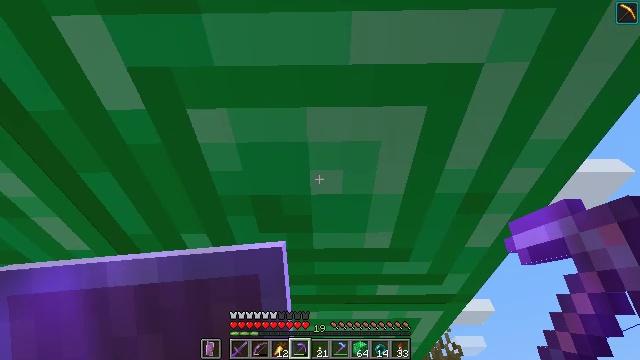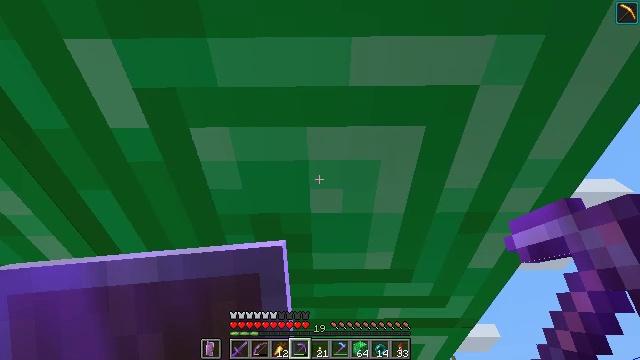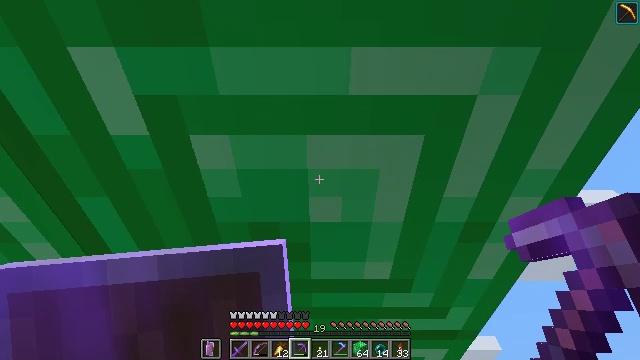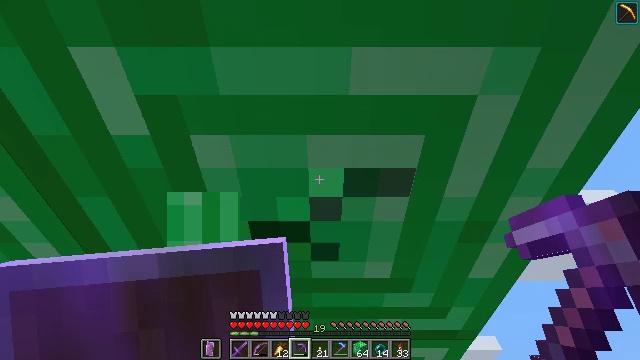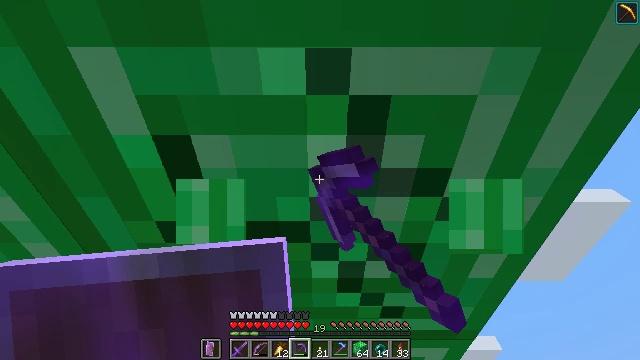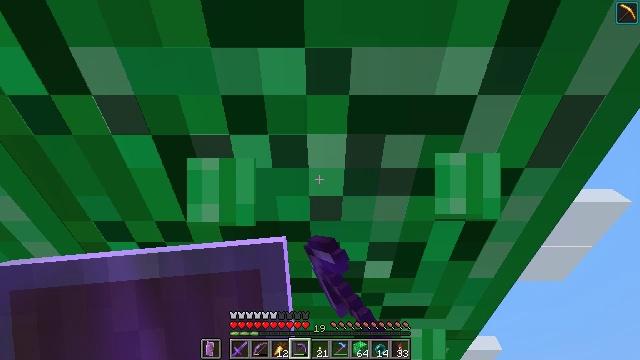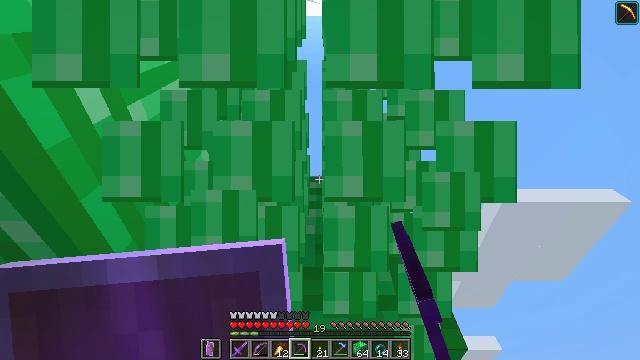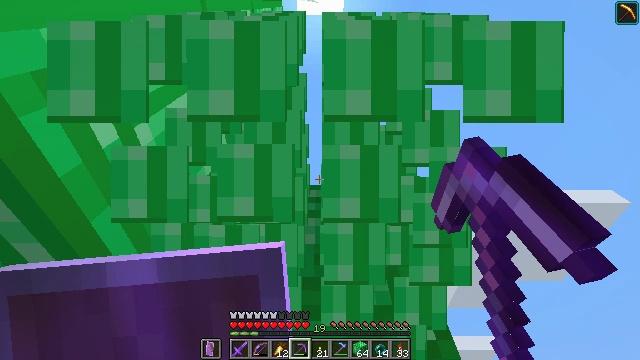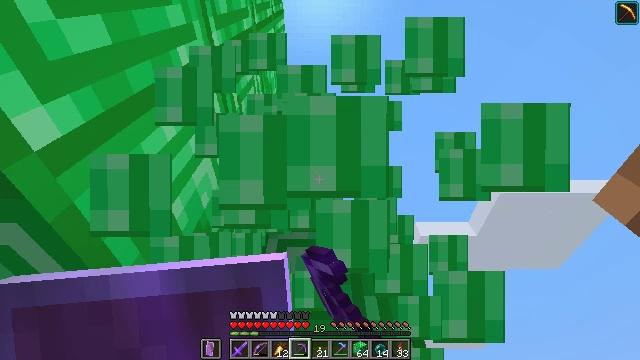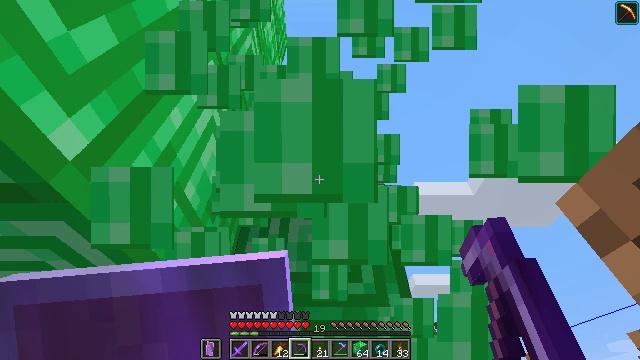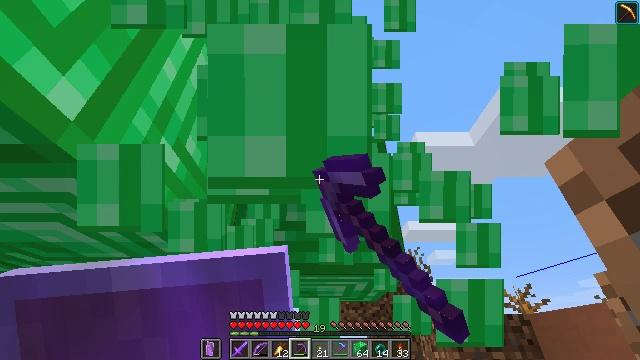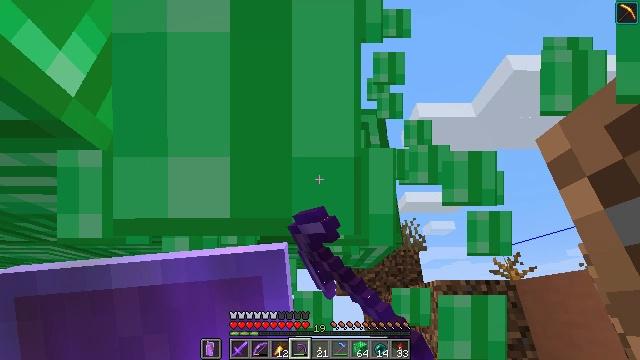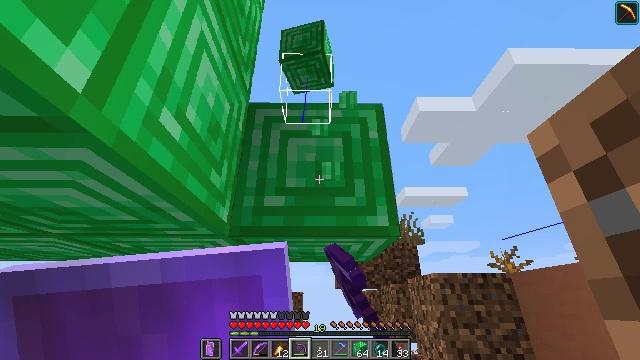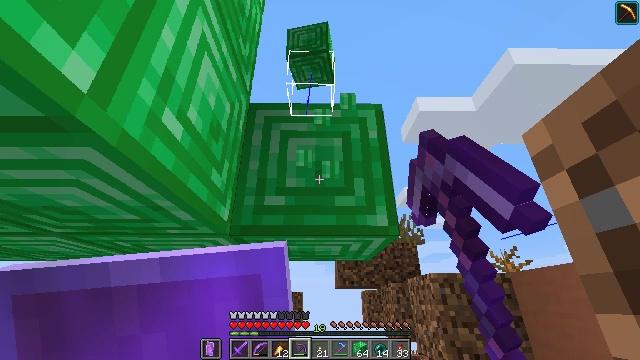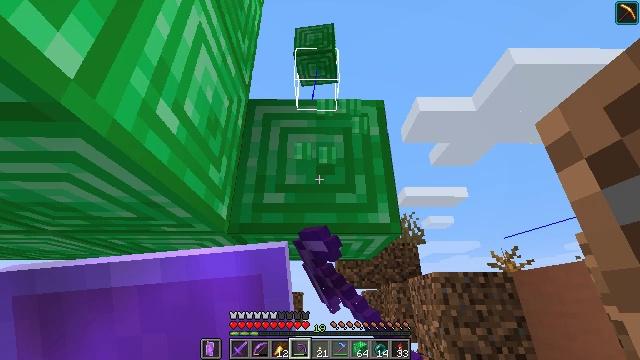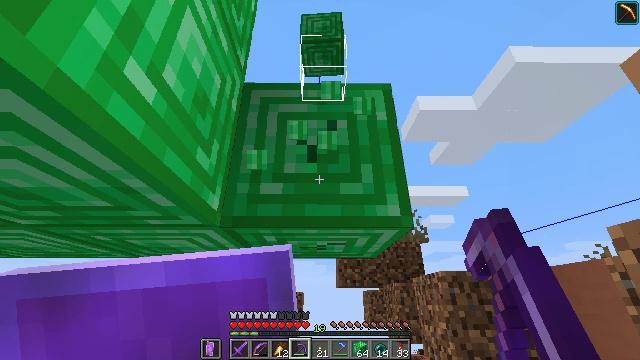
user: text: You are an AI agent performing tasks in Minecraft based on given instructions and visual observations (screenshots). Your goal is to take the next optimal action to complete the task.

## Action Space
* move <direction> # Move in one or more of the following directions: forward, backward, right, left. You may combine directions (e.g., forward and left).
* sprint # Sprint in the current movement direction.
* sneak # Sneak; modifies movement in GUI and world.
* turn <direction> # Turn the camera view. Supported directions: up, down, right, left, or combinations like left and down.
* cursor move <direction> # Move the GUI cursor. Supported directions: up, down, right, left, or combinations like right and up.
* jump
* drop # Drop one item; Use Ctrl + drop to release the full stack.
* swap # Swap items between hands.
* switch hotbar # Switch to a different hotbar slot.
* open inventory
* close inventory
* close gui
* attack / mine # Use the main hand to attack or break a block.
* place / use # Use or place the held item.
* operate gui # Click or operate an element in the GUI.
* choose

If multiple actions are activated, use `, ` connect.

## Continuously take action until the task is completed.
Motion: motion action
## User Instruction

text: Mine the emerald block.
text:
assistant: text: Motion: turn up
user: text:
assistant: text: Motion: turn up
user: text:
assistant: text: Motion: attack / mine
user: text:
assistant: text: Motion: attack / mine
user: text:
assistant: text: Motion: attack / mine
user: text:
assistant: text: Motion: move back, attack / mine
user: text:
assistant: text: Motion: move back, attack / mine
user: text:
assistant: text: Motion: move back, turn down, attack / mine
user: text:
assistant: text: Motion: turn down, attack / mine
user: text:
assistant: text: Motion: turn down, attack / mine
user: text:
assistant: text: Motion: turn down, attack / mine
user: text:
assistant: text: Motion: turn down, attack / mine
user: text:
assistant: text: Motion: attack / mine
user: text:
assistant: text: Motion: move forward, attack / mine
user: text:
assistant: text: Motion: move forward, attack / mine
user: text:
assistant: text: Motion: move forward, attack / mine
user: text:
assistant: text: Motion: move forward, attack / mine
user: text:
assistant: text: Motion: move forward, attack / mine
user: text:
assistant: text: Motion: move forward, attack / mine
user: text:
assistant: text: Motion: move forward, attack / mine
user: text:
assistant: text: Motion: move forward, attack / mine
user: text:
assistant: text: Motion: attack / mine
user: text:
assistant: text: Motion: attack / mine